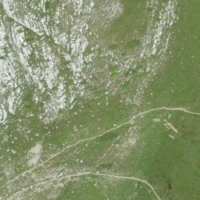
EUNIS habitat code: 26
Species observed at this site:
Saxifraga paniculata